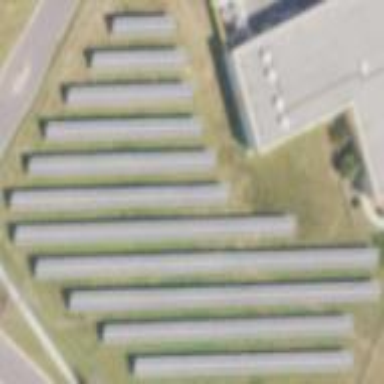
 consisting of solar photovoltaic panels."